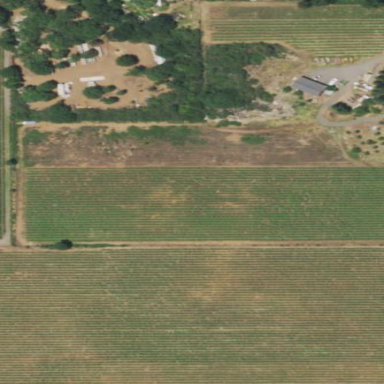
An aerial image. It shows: Vineyard with wine grapes as the crop.